Question: I'm using pChart. My website has English & other language contents. I can able to print & view those all languages in the same page where chart is displayed. But inside the the chart (i.e generated .png) part of content is not displayed. please see the below image. I have printed a array in the page. it got displayed. but in the top right, you can find few content not clear.

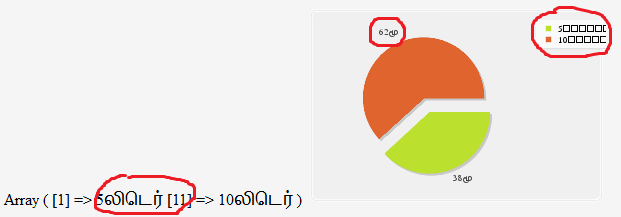
Answer: Seems font you are using not accept characters you wanna to print.
Try to use different font.